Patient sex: M
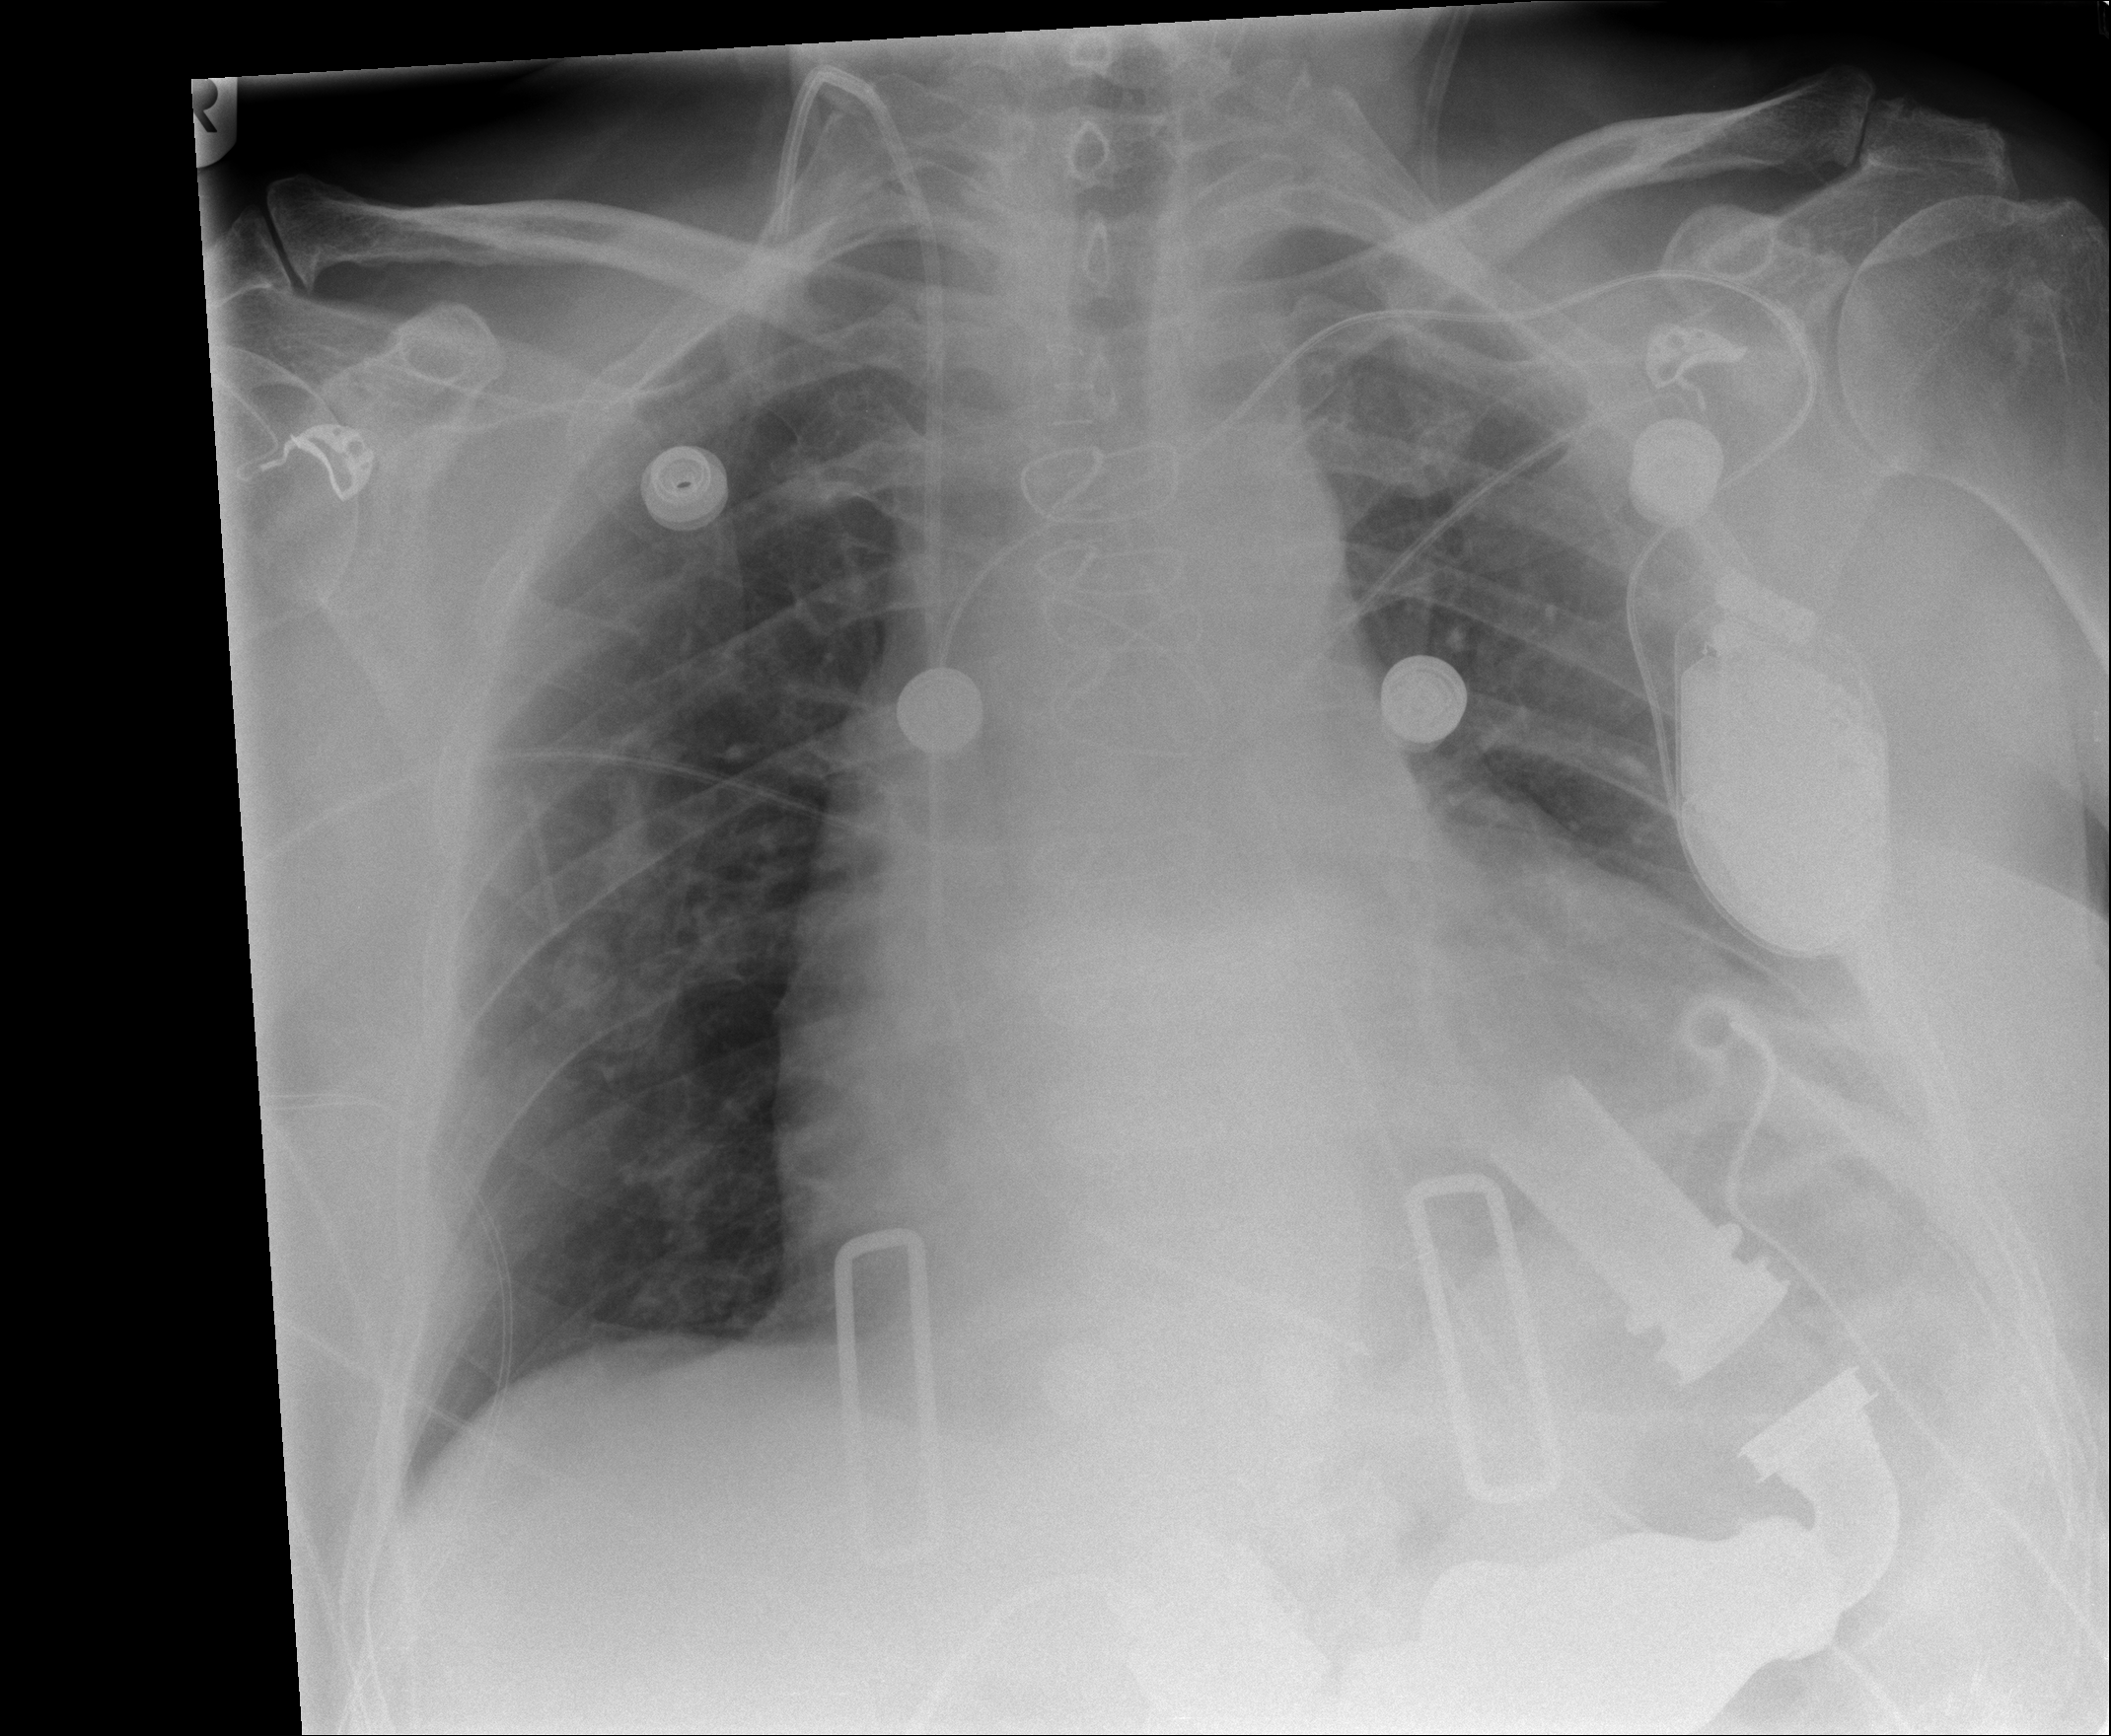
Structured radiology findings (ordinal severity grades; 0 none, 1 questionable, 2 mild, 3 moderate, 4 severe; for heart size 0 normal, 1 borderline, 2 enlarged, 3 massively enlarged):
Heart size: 2
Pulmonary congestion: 0
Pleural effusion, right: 0
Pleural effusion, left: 0
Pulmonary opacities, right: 0
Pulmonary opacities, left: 0
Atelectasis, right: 0
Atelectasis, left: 2